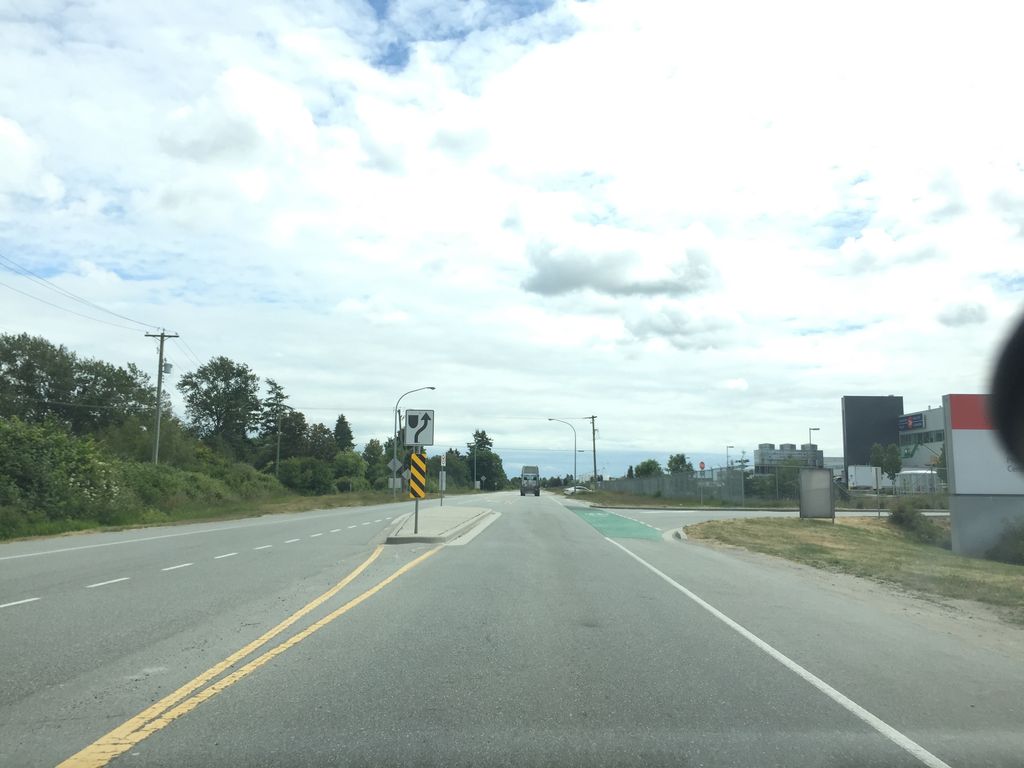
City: vancouver